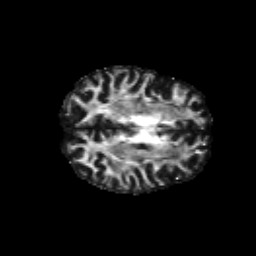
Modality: FA
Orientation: axial
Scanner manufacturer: siemens
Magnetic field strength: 3 T
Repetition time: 6.8 s
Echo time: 0.093 s